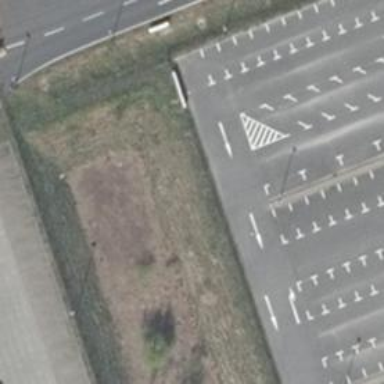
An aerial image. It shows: Asphalt parking aisle road for service vehicles.